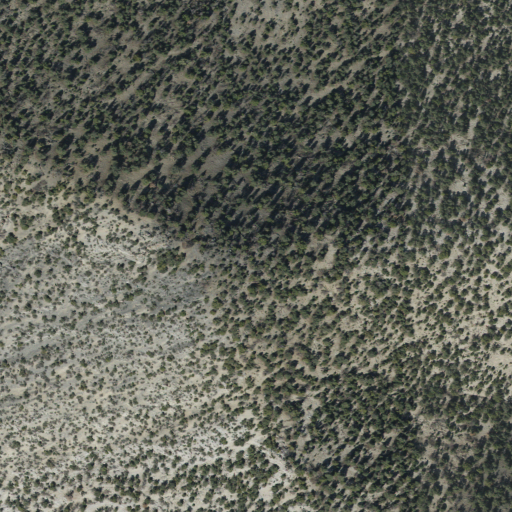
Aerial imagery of mountain in Utah named North Peak containing evergreen forest and shrub